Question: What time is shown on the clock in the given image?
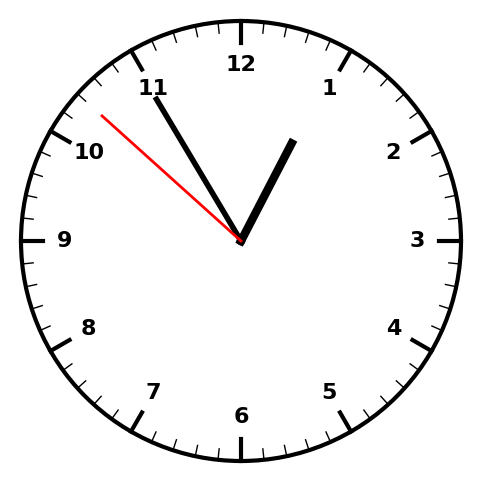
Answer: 12:54:52